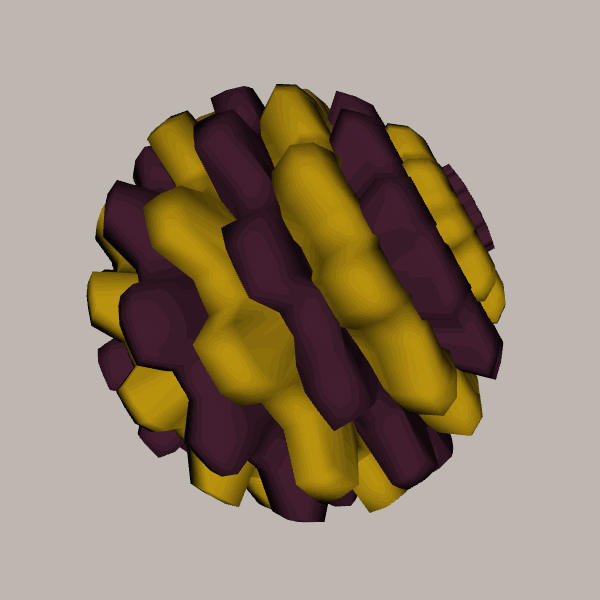
Background: light